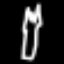
Label: fork